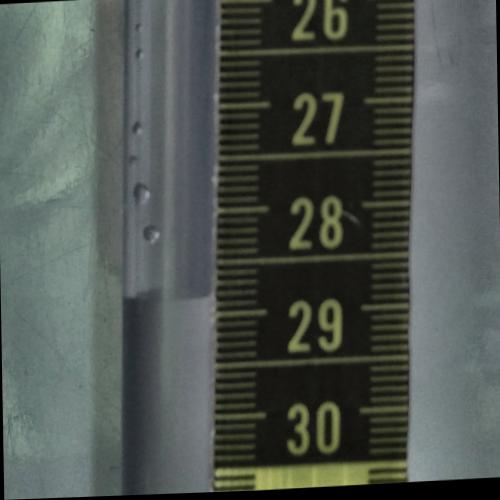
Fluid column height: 28.8 cm